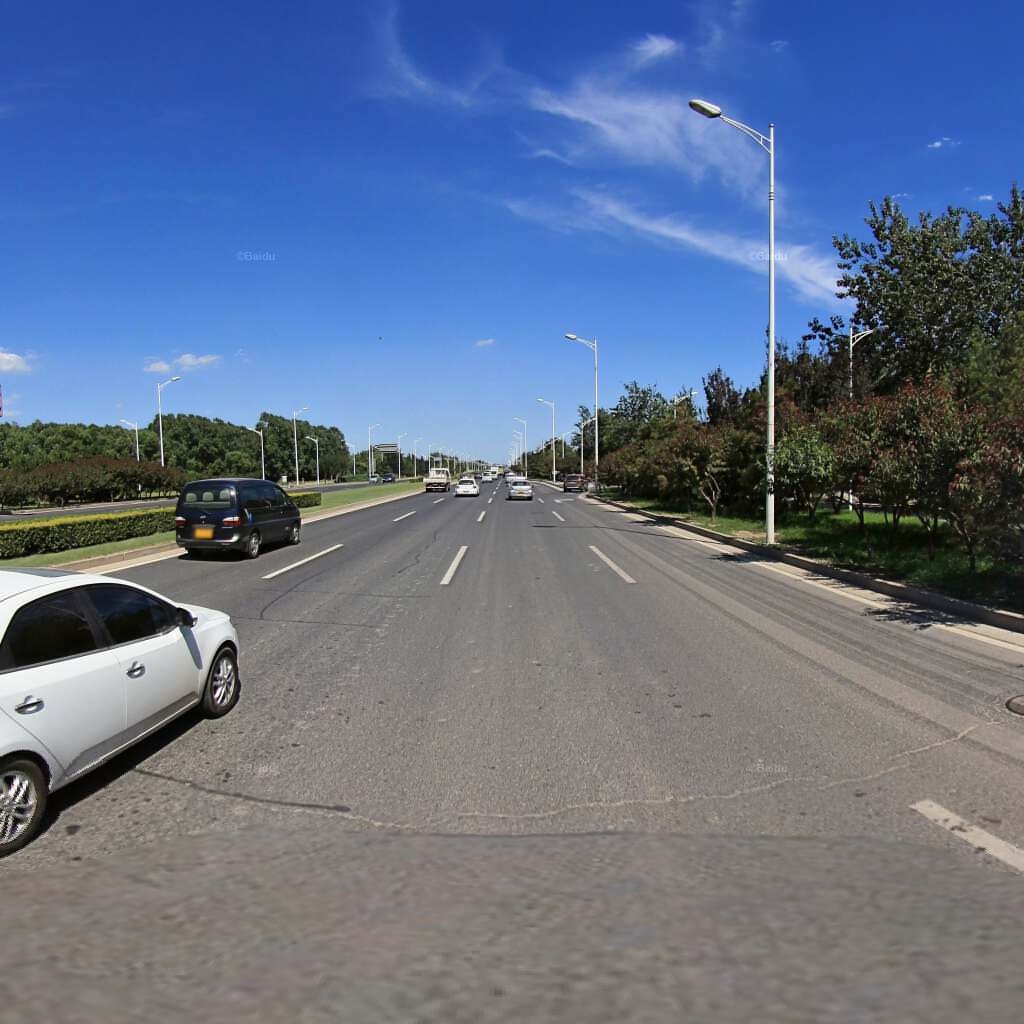
Region: Haidian
Road damage annotations: transverse crack, transverse crack, transverse patch, transverse patch, transverse patch, longitudinal patch, longitudinal patch, manhole cover